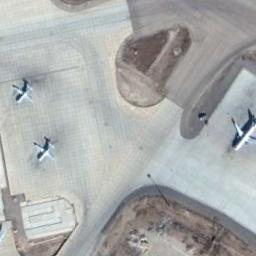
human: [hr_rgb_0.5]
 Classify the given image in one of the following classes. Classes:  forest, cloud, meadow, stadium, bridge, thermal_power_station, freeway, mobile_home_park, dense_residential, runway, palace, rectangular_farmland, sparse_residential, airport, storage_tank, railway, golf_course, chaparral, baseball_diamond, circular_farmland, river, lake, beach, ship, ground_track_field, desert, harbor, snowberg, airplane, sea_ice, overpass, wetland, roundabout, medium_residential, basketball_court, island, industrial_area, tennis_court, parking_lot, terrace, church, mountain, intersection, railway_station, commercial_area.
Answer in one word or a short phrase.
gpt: airplane